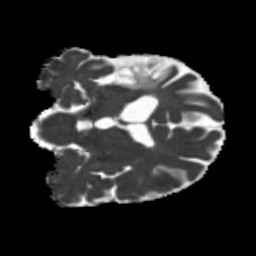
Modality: MD
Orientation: coronal
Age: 41
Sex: male
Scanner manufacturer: siemens
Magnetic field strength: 3 T
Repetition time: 5.25 s
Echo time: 0.08 s